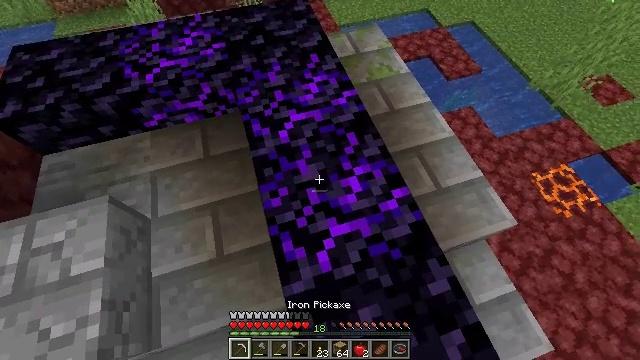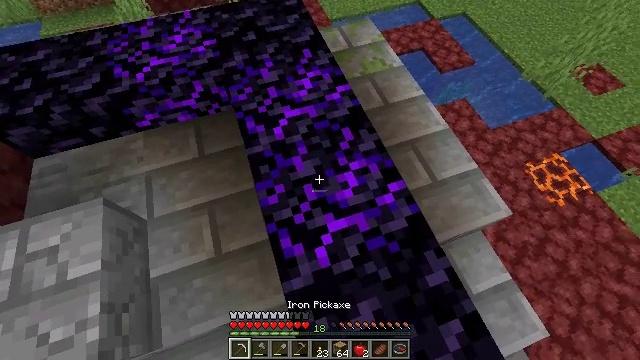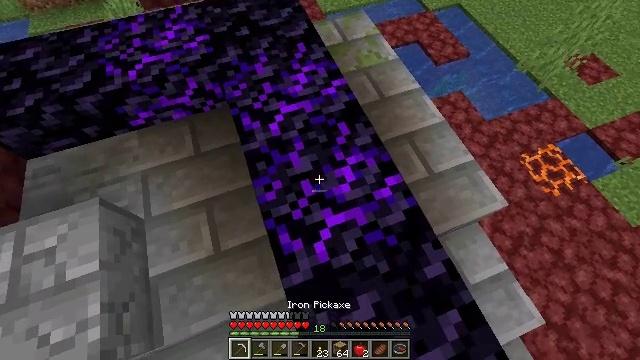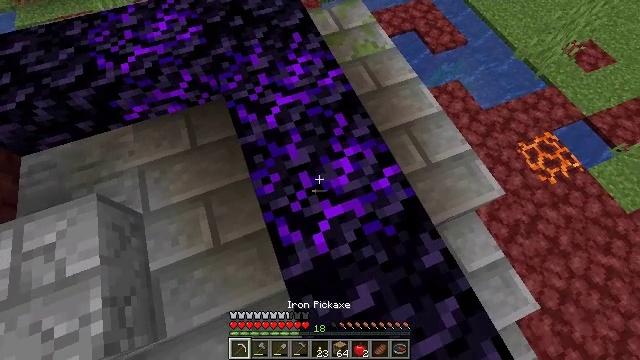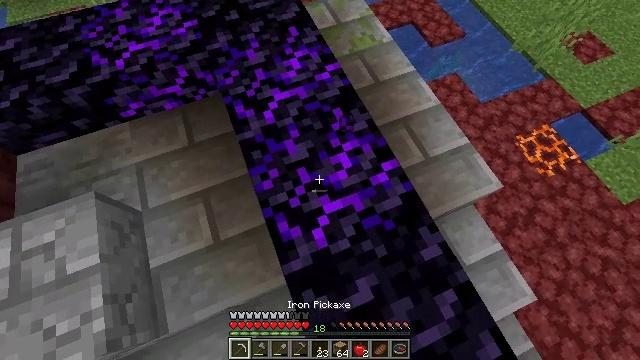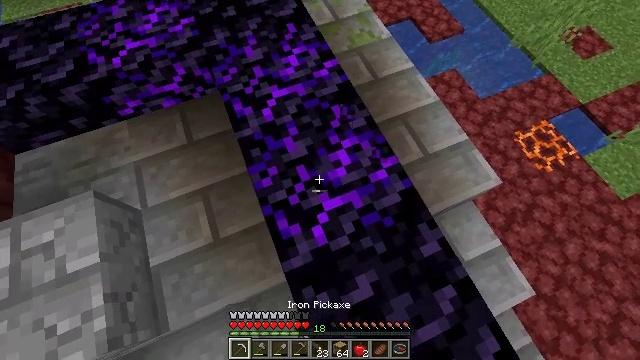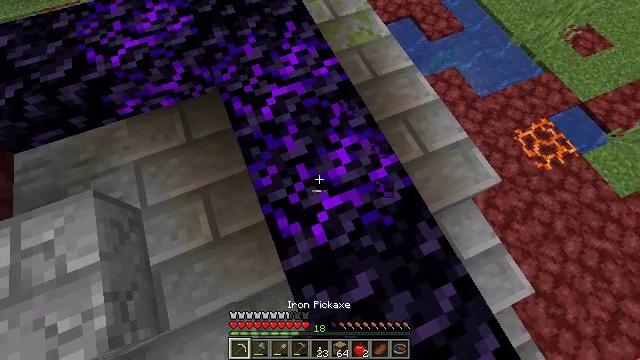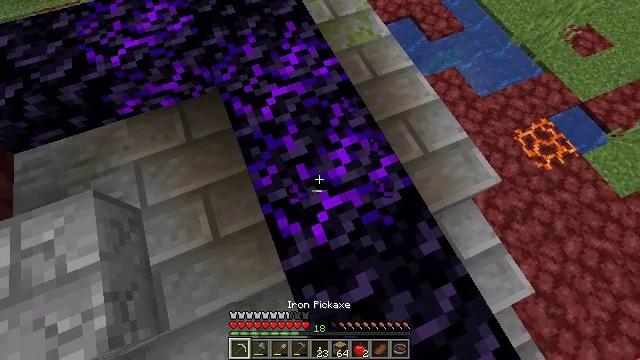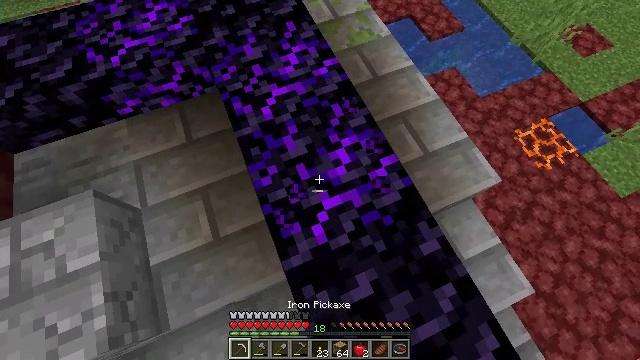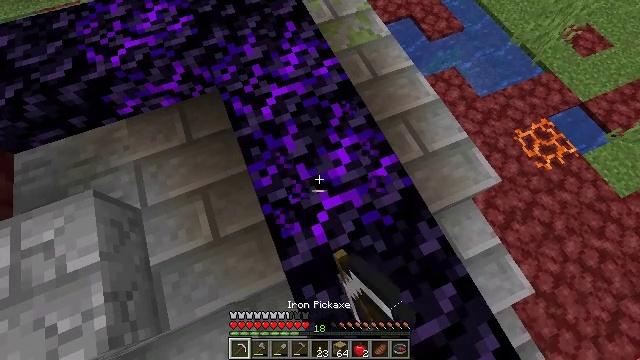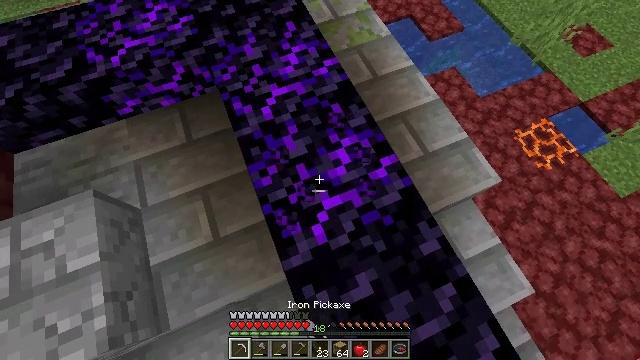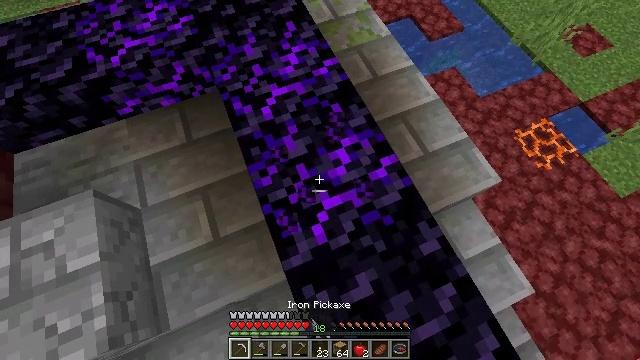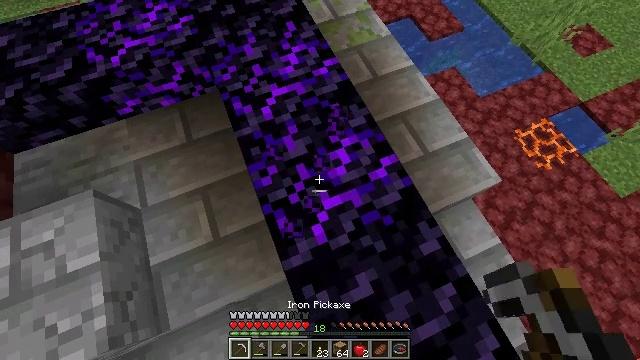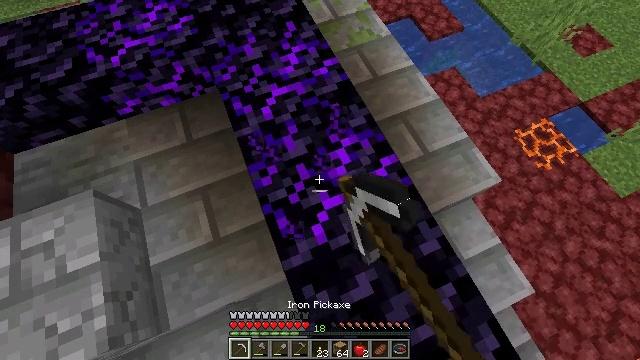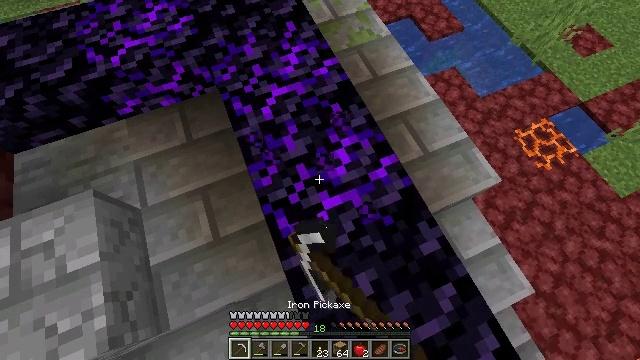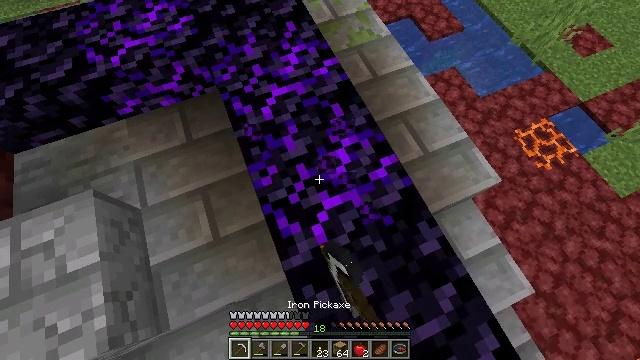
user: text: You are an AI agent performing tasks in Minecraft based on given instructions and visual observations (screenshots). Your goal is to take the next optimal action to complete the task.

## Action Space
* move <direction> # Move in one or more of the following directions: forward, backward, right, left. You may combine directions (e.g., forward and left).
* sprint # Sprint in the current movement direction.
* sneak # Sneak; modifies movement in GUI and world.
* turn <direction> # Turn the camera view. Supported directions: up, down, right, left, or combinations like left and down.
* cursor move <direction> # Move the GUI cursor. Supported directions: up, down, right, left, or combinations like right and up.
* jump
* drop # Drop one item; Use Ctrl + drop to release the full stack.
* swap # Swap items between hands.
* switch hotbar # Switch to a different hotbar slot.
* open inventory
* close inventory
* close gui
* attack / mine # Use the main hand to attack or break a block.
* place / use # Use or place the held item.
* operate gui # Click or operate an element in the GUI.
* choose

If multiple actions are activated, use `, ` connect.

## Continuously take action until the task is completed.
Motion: motion action
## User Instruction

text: Mine the cracked stone bricks.
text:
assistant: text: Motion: turn right
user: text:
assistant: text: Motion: turn right and down
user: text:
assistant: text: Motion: turn right and down
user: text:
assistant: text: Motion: turn down, attack / mine
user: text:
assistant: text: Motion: attack / mine
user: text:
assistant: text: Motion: attack / mine
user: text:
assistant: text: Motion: attack / mine
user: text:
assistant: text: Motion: attack / mine
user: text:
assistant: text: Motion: attack / mine
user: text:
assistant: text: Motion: attack / mine
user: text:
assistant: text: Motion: attack / mine
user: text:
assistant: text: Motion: attack / mine
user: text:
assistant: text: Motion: attack / mine
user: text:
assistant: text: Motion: attack / mine
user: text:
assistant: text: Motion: attack / mine
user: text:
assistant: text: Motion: attack / mine
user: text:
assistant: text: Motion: attack / mine
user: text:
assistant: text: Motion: attack / mine
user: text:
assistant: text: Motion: attack / mine
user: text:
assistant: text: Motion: attack / mine
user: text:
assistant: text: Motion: attack / mine
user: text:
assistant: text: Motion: attack / mine
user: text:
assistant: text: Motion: attack / mine
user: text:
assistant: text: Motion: attack / mine
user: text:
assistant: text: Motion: attack / mine
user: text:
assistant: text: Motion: attack / mine
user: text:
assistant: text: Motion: attack / mine
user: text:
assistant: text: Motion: attack / mine
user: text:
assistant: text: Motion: attack / mine
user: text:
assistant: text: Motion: attack / mine